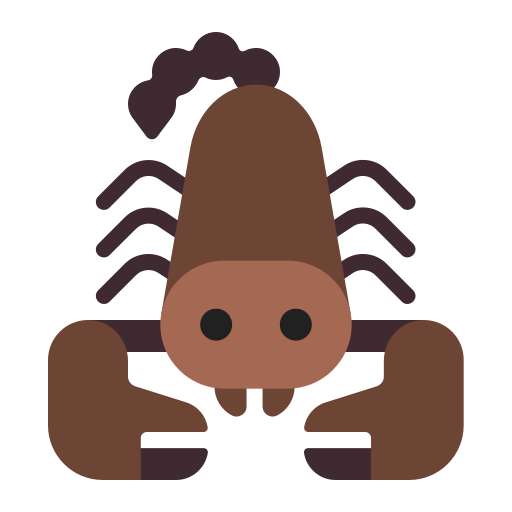
scorpion flat